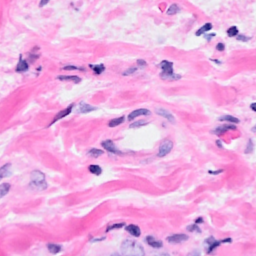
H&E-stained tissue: Breast